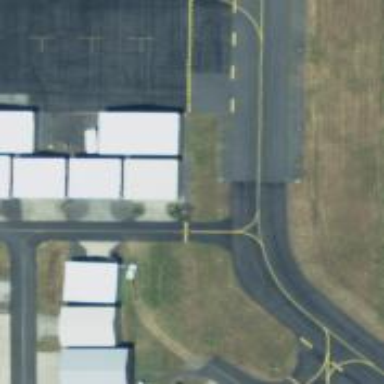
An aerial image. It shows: Image of taxiway at airport.